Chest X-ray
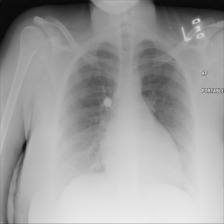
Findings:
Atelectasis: negative
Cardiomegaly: negative
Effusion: negative
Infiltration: negative
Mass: negative
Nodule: negative
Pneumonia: negative
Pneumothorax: negative
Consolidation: negative
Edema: negative
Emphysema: negative
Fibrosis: negative
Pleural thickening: negative
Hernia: negative